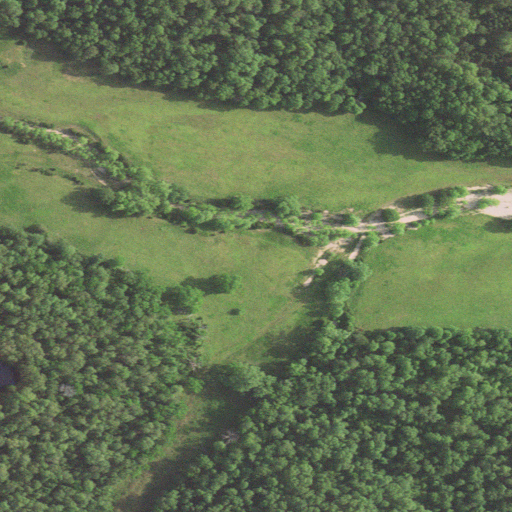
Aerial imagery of valley in Missouri named Young Hollow containing deciduous forest, pasture, open development, evergreen forest, and mixed forest